Question: What details can be added?
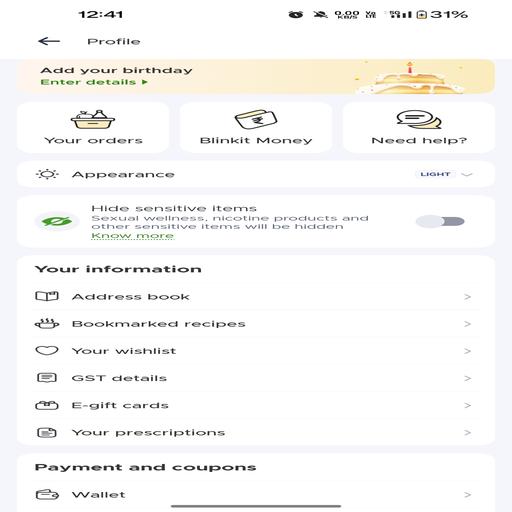
Answer: Birthday